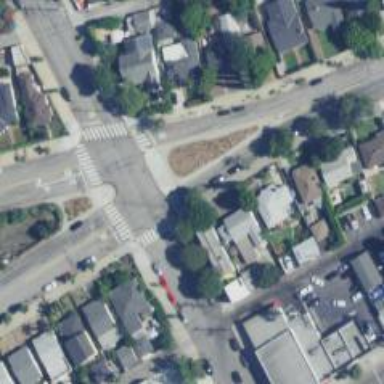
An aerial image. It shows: Marked crossing with zebra markings.